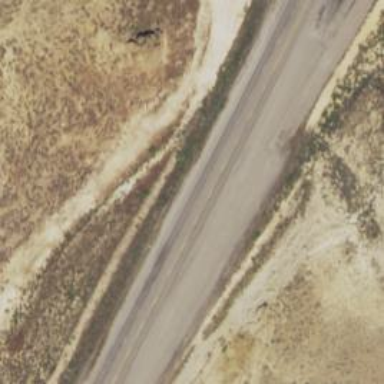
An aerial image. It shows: Escape road.